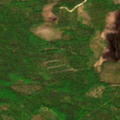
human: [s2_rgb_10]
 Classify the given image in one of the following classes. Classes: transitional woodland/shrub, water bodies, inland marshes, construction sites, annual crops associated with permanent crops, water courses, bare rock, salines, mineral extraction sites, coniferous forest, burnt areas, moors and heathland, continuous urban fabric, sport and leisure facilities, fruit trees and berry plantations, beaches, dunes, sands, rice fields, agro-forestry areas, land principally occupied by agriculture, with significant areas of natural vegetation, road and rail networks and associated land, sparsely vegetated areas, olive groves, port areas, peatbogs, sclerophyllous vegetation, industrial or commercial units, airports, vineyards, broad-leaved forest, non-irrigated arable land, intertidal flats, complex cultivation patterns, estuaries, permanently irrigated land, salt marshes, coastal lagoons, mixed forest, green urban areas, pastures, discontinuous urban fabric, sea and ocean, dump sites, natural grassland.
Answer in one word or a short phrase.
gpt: mixed forest, transitional woodland/shrub, peatbogs